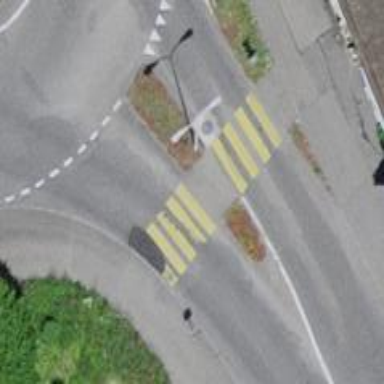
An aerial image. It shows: Uncontrolled crossing with zebra marking and island in the middle.